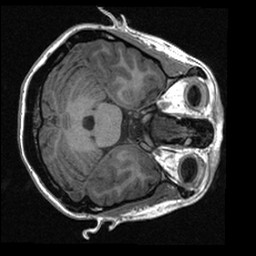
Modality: T1w
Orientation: axial